Question: I messed something up and I've done my best to fix it, but no luck.
Whenever I run 'npm install' on a new node project, it installs all of my dependencies to the root of the application instead of in /node_modules/ like you'd expect in a default application.
For example-
My package.json
'''
{
"name": "hello-world",
"description": "hello world test app",
"version": "0.0.1",
"private": true,
"dependencies": {
"express": "3.x"
}
}
'''
When I use 'npm install' I end up with this:

I've tried setting my PATH like in this solution:
<URL>
but that didn't seem to do much. Help?
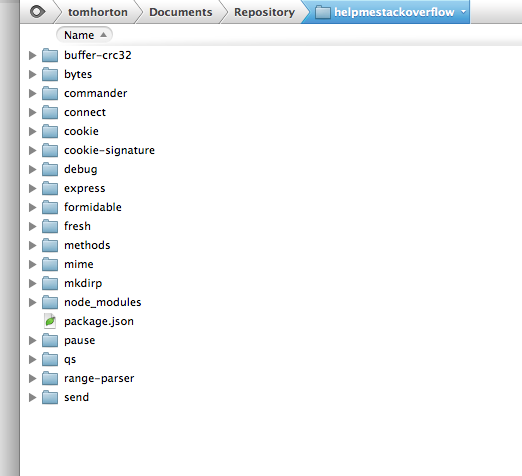
Answer: > observe that you have the cache variable set in that directory
'''
strict-ssl = false
userconfig = /private/tmp/timothy/timothy_local_job_1367532952281_60137/.npmcfg
cache = /Users/tomhorton/Documents/Repository/helpmestackoverflow
root = ./node_modules
'''
> That timothy stuff is from a module that I installed shortly before everything went haywire-I removed that stuff and the defaults took over. Everything works great!